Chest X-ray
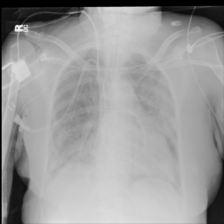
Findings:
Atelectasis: negative
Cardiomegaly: negative
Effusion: negative
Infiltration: positive
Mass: negative
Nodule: negative
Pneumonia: negative
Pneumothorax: negative
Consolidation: positive
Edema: negative
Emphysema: negative
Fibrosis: negative
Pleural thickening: negative
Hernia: negative